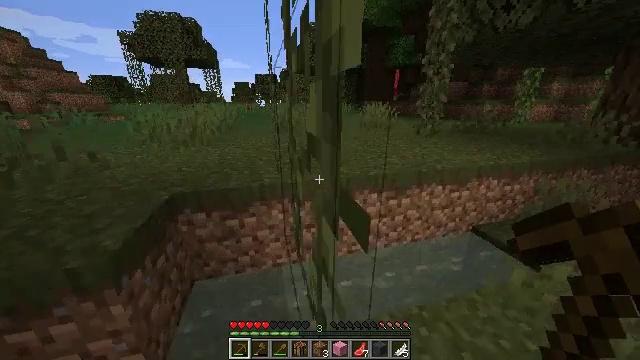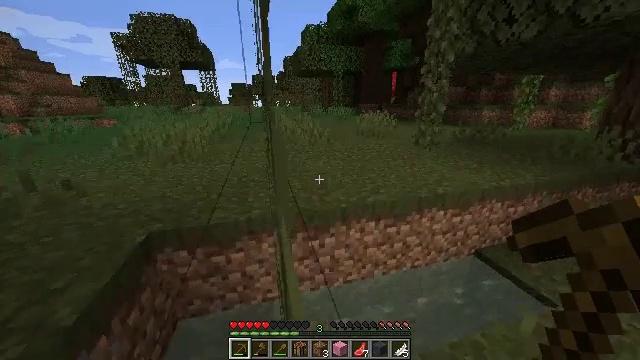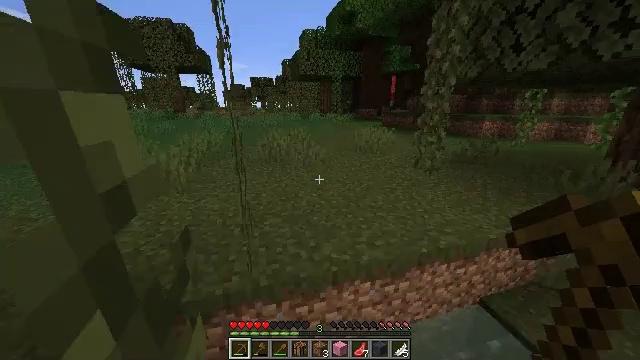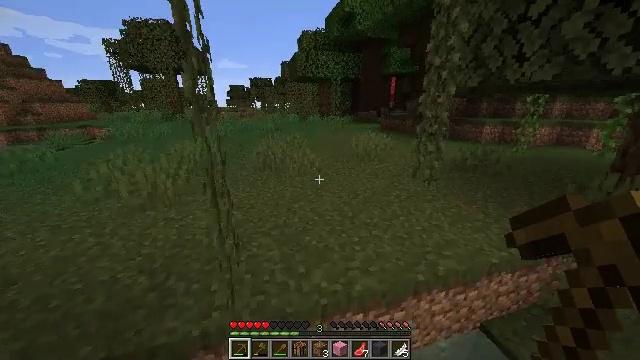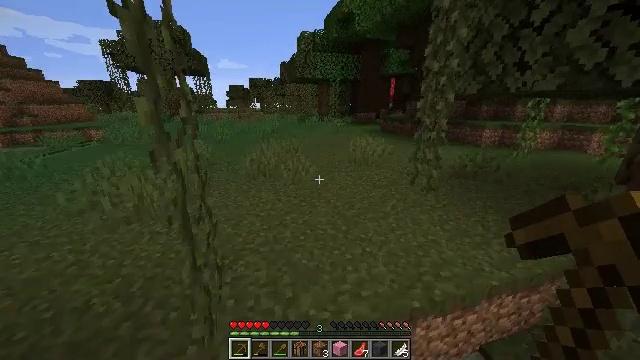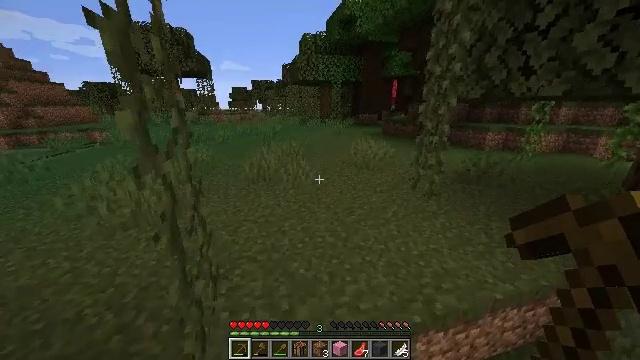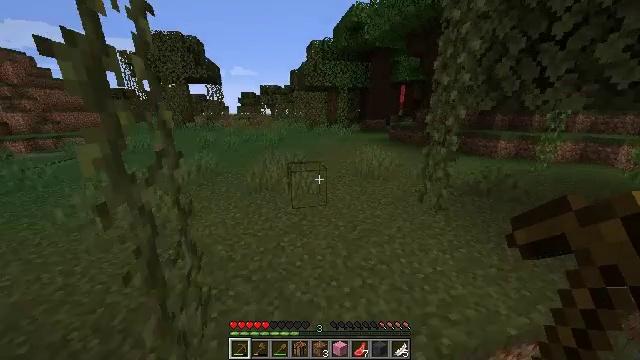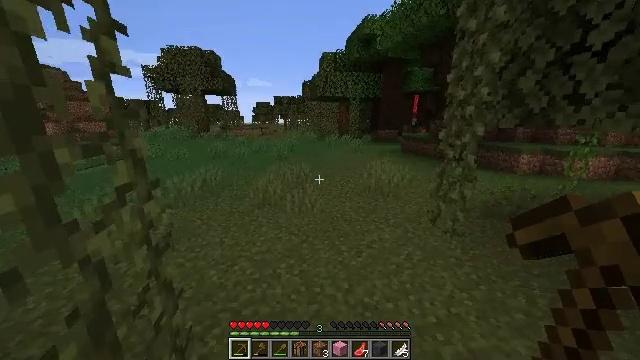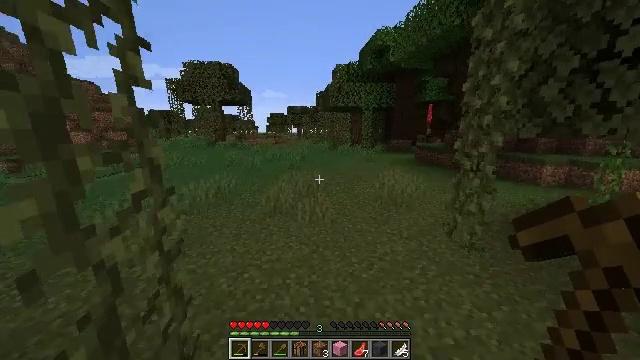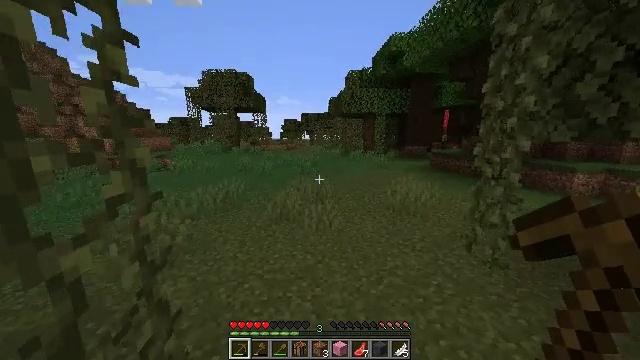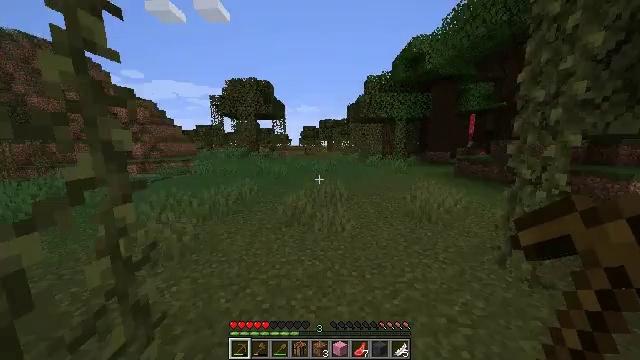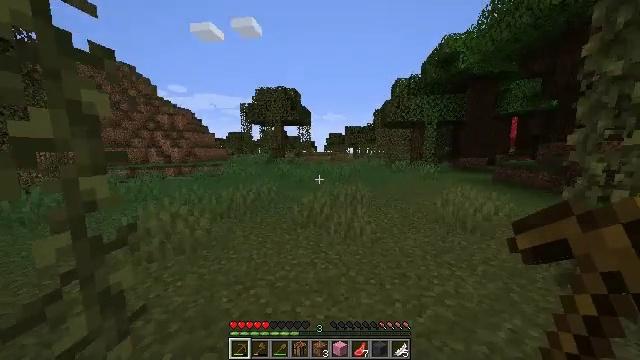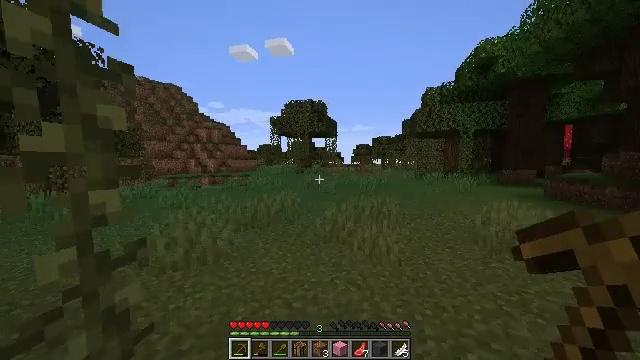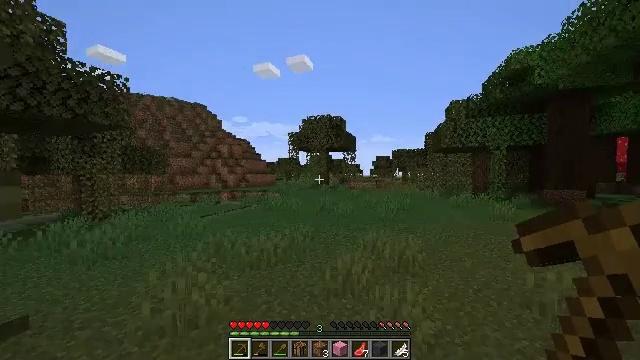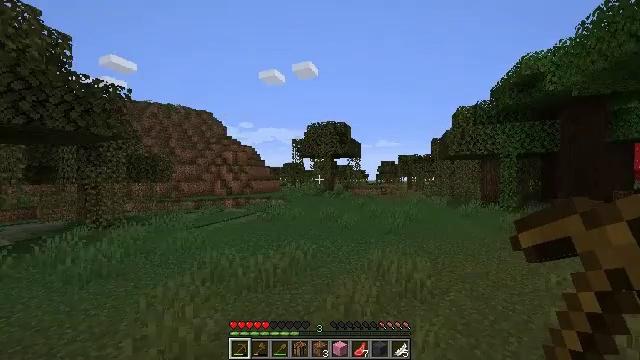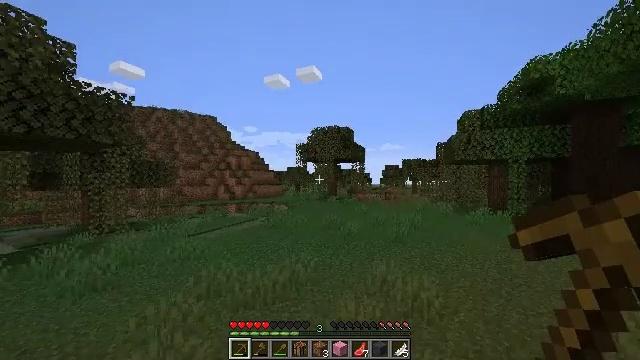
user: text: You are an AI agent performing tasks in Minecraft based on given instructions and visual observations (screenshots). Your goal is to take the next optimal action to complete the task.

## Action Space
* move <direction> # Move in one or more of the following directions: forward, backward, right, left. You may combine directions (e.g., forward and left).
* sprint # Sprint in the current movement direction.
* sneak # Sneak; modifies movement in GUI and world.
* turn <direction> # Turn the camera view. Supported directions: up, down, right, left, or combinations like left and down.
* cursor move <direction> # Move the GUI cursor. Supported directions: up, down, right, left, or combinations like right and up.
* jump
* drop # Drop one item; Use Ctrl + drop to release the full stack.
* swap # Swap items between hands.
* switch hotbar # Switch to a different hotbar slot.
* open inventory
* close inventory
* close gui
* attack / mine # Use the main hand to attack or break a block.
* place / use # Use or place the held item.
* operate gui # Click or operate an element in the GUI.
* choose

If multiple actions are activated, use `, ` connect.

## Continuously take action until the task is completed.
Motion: motion action
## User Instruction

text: Open the crafting menu and craft pink wool.
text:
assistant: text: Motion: move forward and move right, sprint, jump
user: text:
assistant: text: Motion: move forward and move right, sprint, jump
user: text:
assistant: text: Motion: move forward and move right, sprint, jump
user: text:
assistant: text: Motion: move forward and move right, sprint, jump
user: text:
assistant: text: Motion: move forward, sprint, jump
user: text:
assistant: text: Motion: move forward, sprint, turn left and up, jump
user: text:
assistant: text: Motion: move forward, sprint, turn left and up, jump
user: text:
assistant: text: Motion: move forward, sprint, turn left and up, jump
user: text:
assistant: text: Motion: move forward, sprint, turn left and up, jump
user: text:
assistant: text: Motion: move forward, sprint, turn left and up, jump
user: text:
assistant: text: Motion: move forward, sprint, turn left and up, jump
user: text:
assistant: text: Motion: move forward, sprint, turn left and up, jump
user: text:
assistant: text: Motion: move forward, sprint, turn left and up, jump
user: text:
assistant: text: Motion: move forward, sprint, turn left and up, jump
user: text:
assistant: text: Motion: move forward, sprint, turn left, jump
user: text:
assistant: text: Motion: move forward, sprint, jump
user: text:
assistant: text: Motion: move forward, sprint, jump
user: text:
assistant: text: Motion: move forward, sprint, jump
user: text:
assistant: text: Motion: move forward, sprint, jump
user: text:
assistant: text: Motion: move forward, sprint, turn down, jump
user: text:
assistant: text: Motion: move forward, sprint, turn right and down, jump
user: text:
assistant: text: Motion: move forward, sprint, turn right and down, jump
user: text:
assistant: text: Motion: move forward, sprint, turn right and down, jump
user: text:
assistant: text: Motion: move forward, sprint, turn right and down
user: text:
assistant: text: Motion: move forward, sprint, turn right and down
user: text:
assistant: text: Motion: move forward, sprint, turn right and down
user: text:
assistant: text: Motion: move forward, sprint, turn up, close inventory
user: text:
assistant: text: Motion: move forward, close inventory
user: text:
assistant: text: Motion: close inventory
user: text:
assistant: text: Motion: close inventory